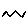
Label: zigzag